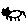
Label: cat